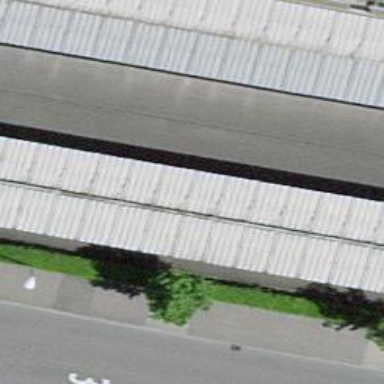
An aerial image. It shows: Shed designated for bicycle parking.